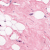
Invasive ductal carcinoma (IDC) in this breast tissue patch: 0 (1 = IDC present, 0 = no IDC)